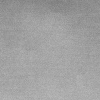
Atmospheric dust classification: dusty